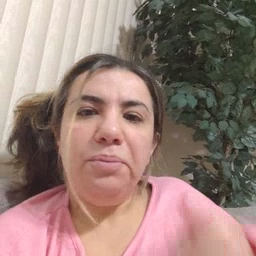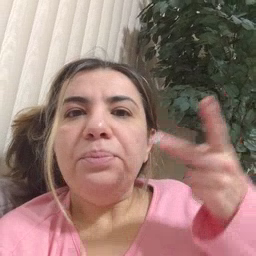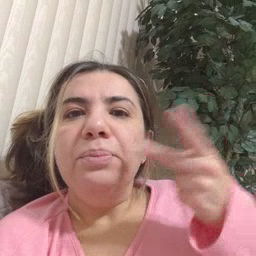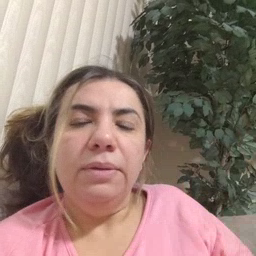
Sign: kitty